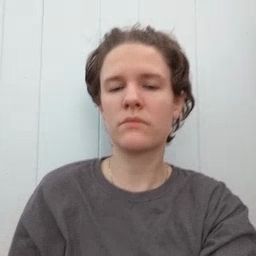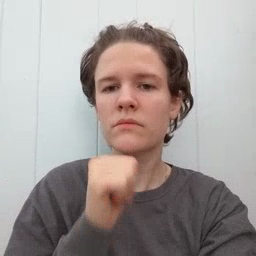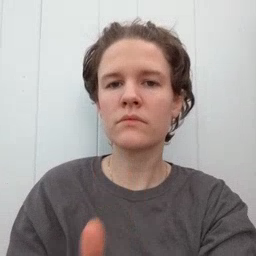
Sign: not